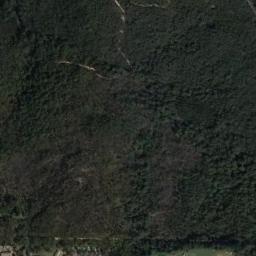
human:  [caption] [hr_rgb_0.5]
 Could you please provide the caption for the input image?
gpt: The forest has a lot of dense green trees of different color depths and two roads go through the forest .

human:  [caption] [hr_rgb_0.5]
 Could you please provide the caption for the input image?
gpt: A large dense mixed dark green and light green forest and there are several curved roads in the forest .

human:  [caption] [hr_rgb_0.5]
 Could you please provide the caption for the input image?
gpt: This is a dense forest .

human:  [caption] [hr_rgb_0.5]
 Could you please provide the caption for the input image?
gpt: The forest is full of green trees .

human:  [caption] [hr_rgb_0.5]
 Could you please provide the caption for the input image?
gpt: A forest with some paths going through .